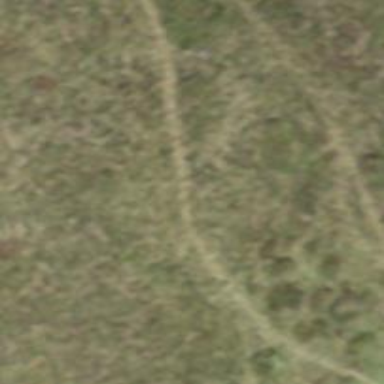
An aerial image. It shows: Path.